Question: I try to get rid of the nesting (upper) facet label. So far I can only apply changes to all facet labels together and not just the grouping ones.
'''
library(tidyverse)
library(ggh4x)
df <- as_tibble(iris) %>%
mutate(
Nester = if_else(Species == "setosa", "Short Leaves", "Long Leaves"),
Nester = factor(Nester)
) %>%
pivot_longer(!c(Species, Nester), names_to = "Measure", values_to = "Value")
ylim <- df %>%
split(.$Nester) %>%
map(., ~ range(.$Value))
df %>%
ggplot(aes(Measure, Value)) +
geom_boxplot() +
theme(axis.text.x = element_text(angle = 90, , vjust = .5)) +
facet_nested(~ Nester + Species, scales = "free_y", independent = "y") +
facetted_pos_scales(
y = list(
Species == "versicolor" ~ scale_y_continuous(limits = ylim[[1]]),
Species == "virginica" ~ scale_y_continuous(limits = ylim[[1]], guide = "none"),
Species == "setosa" ~ scale_y_continuous(limits = ylim[[2]])
)
)
'''

<URL>
I manually edited the plot above to show the desired plot:
<URL>
I need a method that works with nested facets, as my actual data is far bigger and more complex.
EDIT: The solution needs to use nested facets.
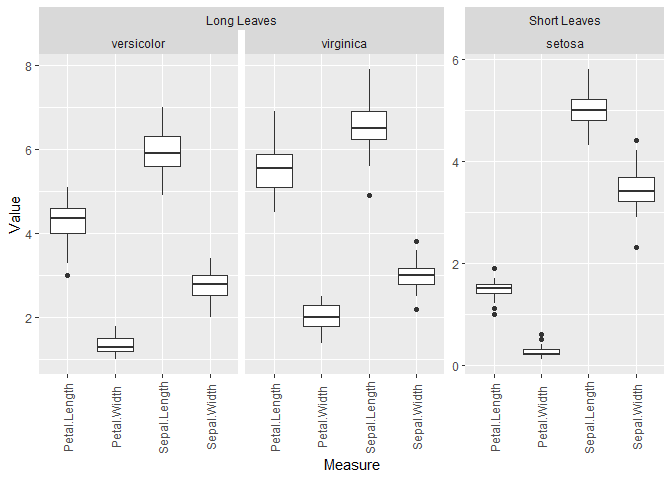
Answer: This is a solution using the color trick white on white is not visible:
From <URL>
'''
my_strips <- strip_themed(
# Horizontal strips
background_x = elem_list_rect(fill = c("white", "dodgerblue")),
text_x = elem_list_text(colour = c("white", "white"),
face = c("bold", "bold")),
by_layer_x = TRUE,
text_y = elem_list_text(angle = c(0, 90)),
by_layer_y = FALSE
)
df %>%
pivot_longer(!c(Species, Nester), names_to = "Measure", values_to = "Value") %>%
ggplot(aes(Measure, Value)) +
geom_boxplot() +
facet_nested(~ Nester + Species , scales = "free_y", independent = "y",
strip = my_strips)+
theme(
axis.text.x=element_text(angle=90, hjust=0, vjust=0))
'''
<URL>
We could use just 'facet_wrap' for this. No need for 'facet_nested':
'''
library(tidyverse)
p <- df %>%
pivot_longer(!c(Species, Nester), names_to = "Measure", values_to = "Value") %>%
ggplot(aes(Measure, Value)) +
geom_boxplot() +
theme(axis.text.x = element_text(angle = 90, , vjust = .5)) +
facet_wrap(.~Species)
p
'''
<URL>